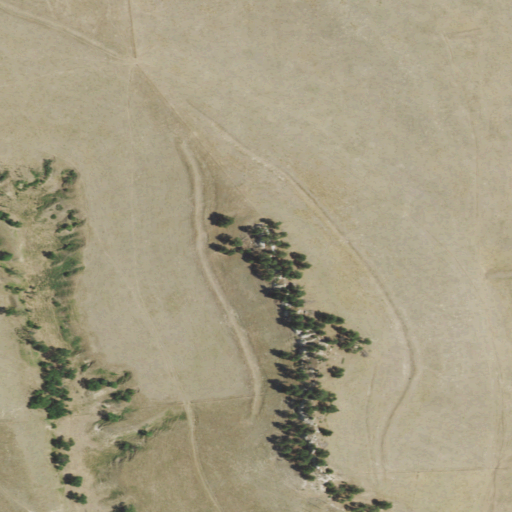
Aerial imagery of ridge(s) in Nebraska named Devils Backbone containing grassland and shrub